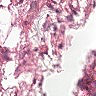
Metastatic tissue present: no